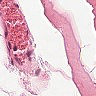
Metastatic tissue present: no